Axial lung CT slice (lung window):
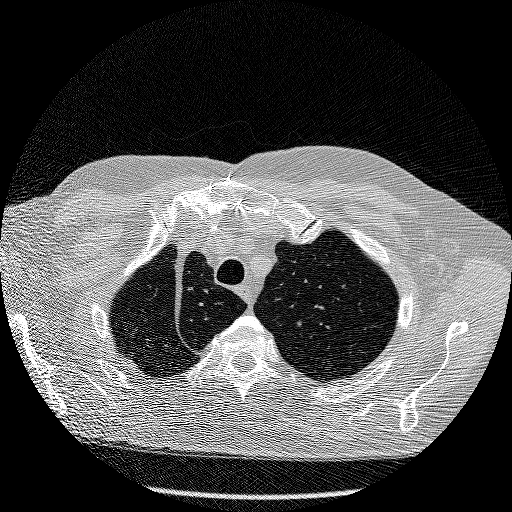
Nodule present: no